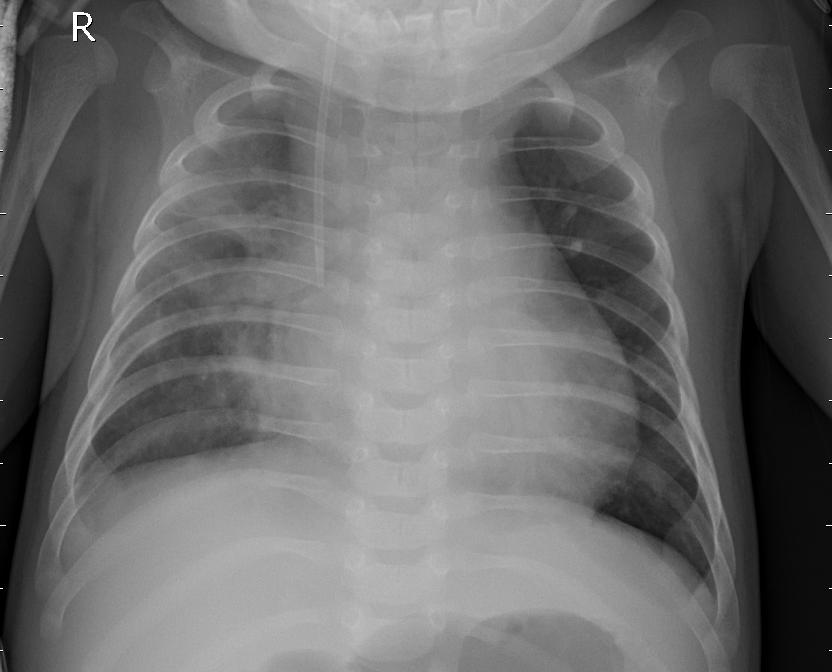
Diagnosis: PNEUMONIA